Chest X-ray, PA view. Patient: 57 years old, sex M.
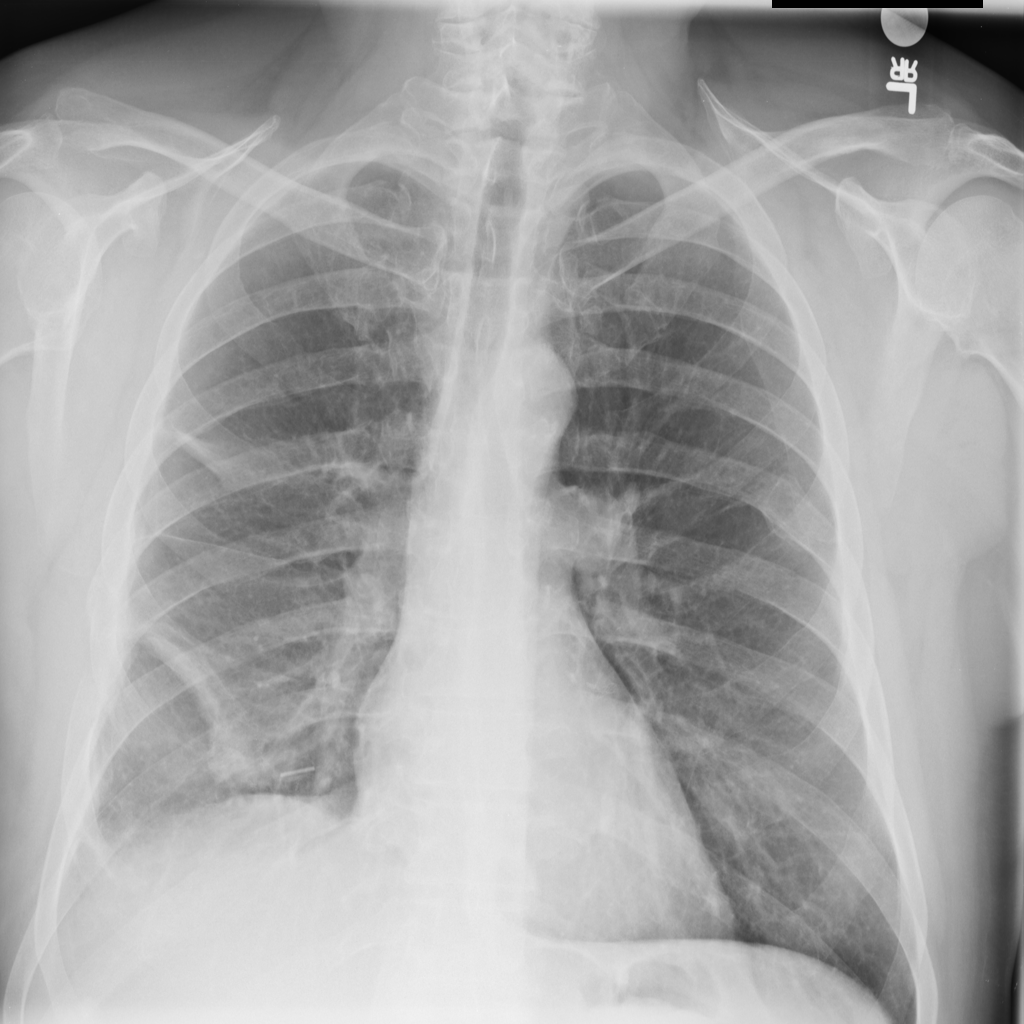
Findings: Nodule